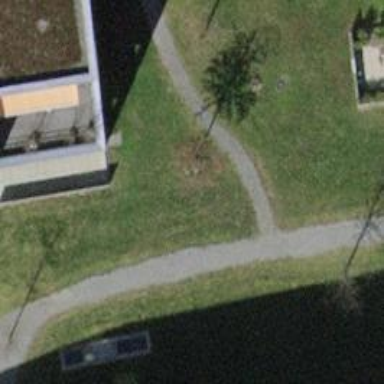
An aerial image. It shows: Footway with pebblestone surface.